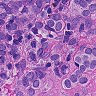
Metastatic tissue present: yes